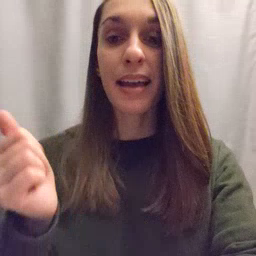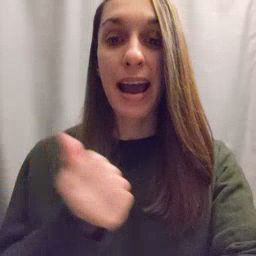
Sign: every